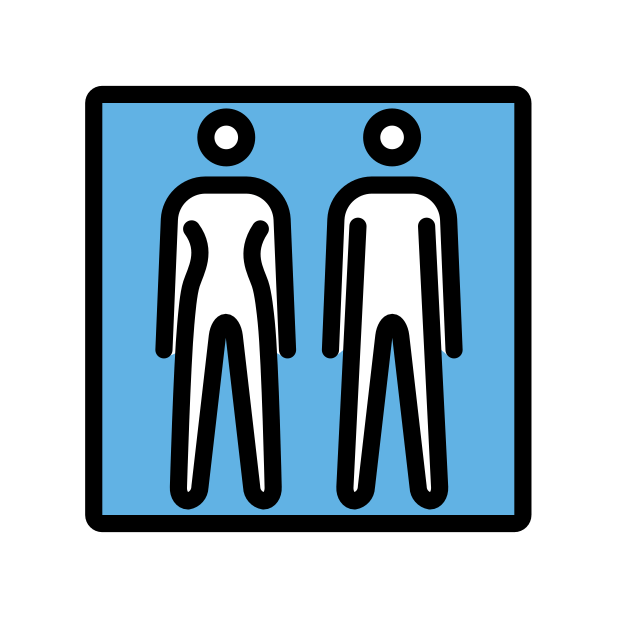
Emoji: 🚻
Name: restroom
Unicode: 0x1f6bb